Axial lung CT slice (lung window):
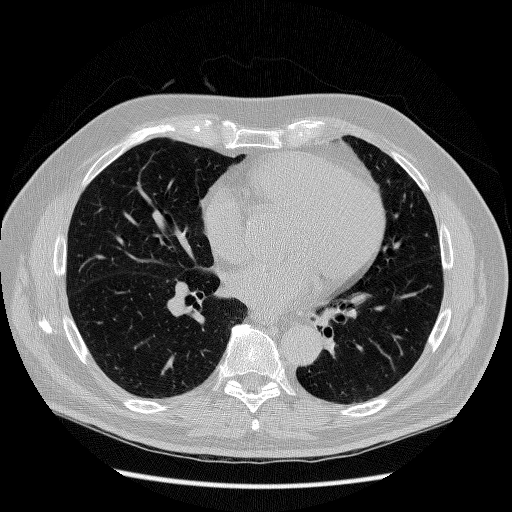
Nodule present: no